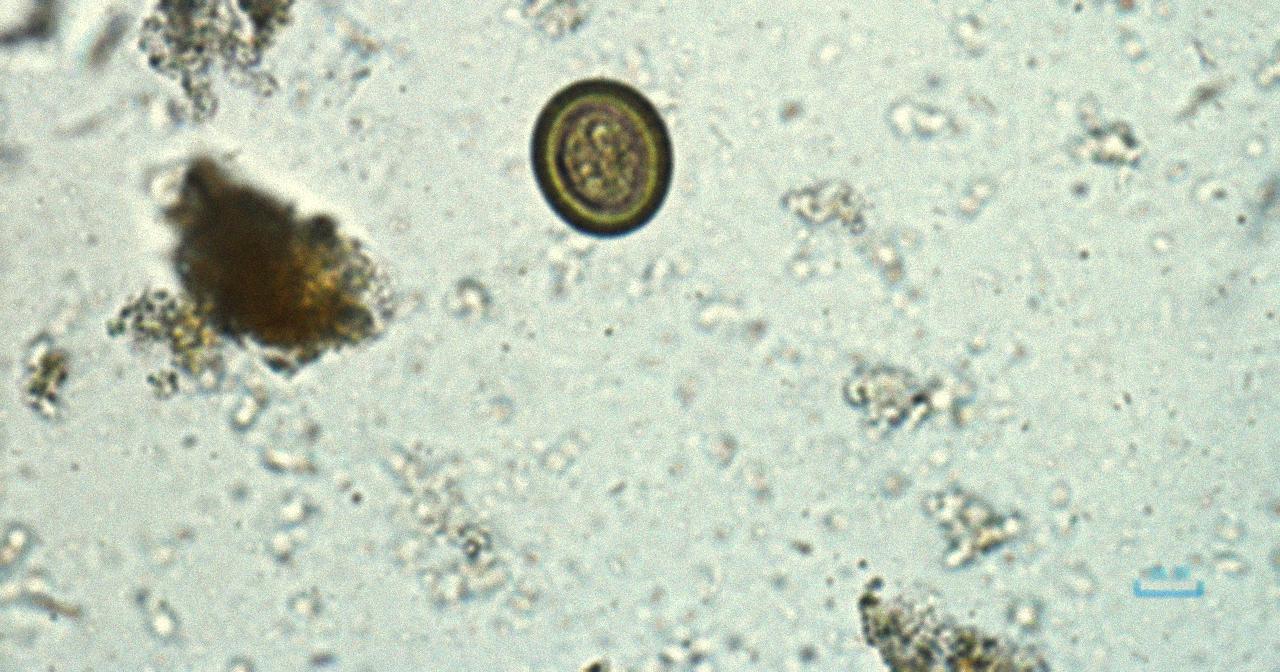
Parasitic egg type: Taenia spp. egg